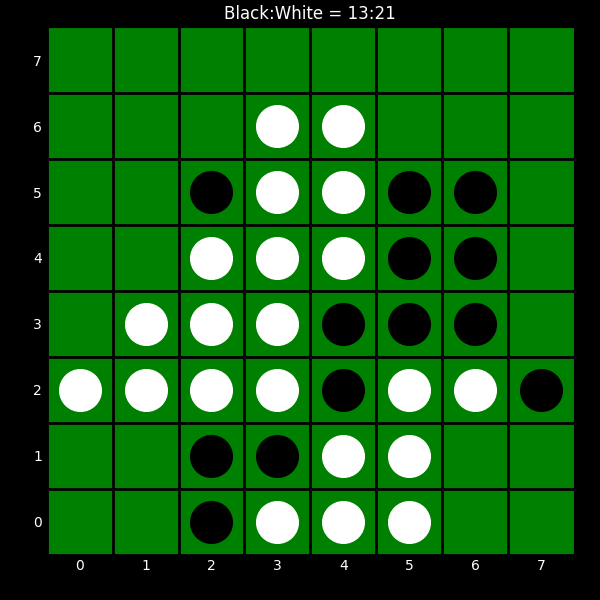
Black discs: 13
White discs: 21